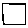
Label: square